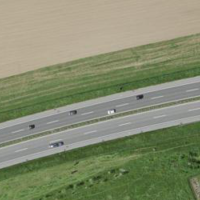
EUNIS habitat code: 57
Species observed at this site:
Pica pica
Larus michahellis